Interaction volume radius: 5 \u00c5
Interaction volume height: 45 \u00c5
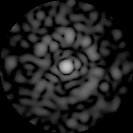
Disorder parameter: 0.7563